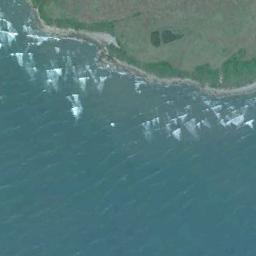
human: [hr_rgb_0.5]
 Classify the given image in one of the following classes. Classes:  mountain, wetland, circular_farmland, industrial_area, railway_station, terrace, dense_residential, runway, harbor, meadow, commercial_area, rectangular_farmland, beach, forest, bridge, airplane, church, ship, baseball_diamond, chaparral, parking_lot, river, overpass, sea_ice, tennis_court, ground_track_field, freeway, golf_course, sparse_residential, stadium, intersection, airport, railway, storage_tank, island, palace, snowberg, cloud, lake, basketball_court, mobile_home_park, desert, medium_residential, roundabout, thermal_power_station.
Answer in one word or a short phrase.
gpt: beach